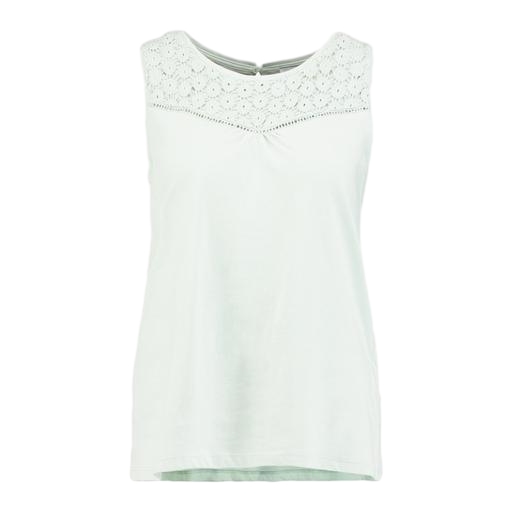
white lace muscle t-shirt, white lace-front jersey top, sleeveless top lace, white background